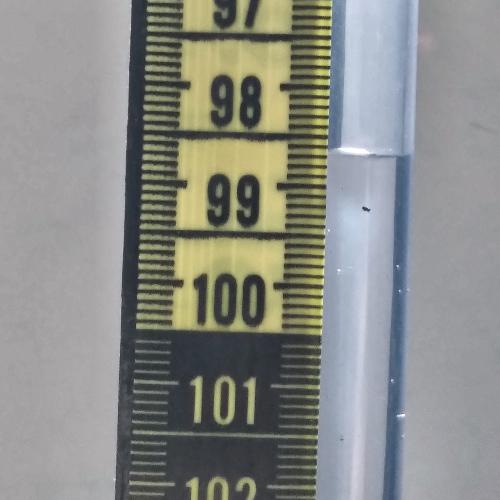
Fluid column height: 98.7 cm